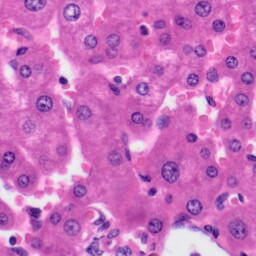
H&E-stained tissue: Liver